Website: macys
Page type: payment
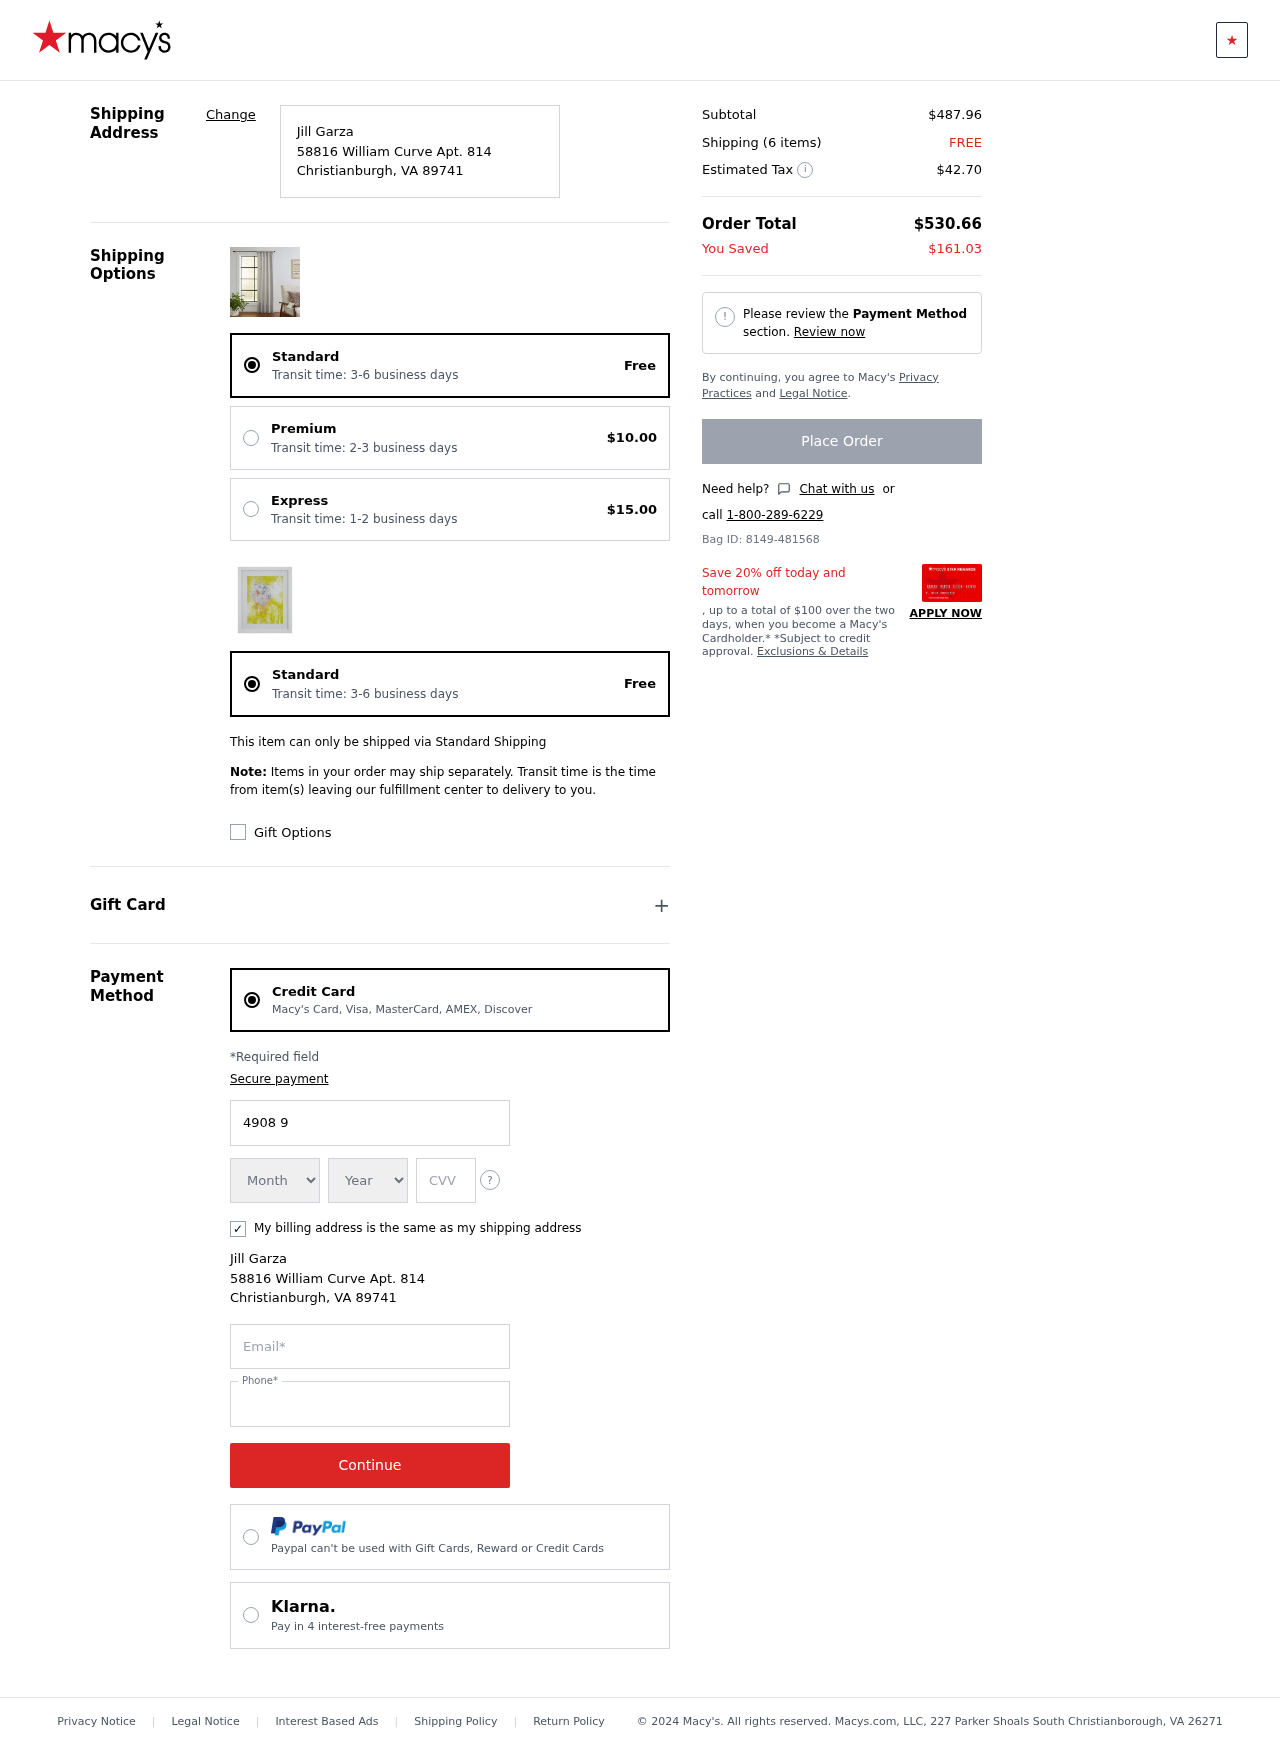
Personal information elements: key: PII_CARD_CVV
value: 036
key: PII_CARD_EXPIRY_MONTH
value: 07
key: PII_CARD_EXPIRY_YEAR
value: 26
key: PII_CARD_NUMBER
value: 4908 9266 7225 8085
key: PII_CITY
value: Christianburgh
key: PII_EMAIL
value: jill_garza@gmail.com
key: PII_FULLNAME
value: Jill Garza
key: PII_PHONE
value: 2117843333
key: PII_POSTCODE
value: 89741
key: PII_STATE_ABBR
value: VA
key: PII_STREET
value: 58816 William Curve Apt. 814
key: PII_FULLNAME2
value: Jill Garza
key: PII_STREET2
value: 58816 William Curve Apt. 814
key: PII_CITY2
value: Christianburgh
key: PII_STATE_ABBR2
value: VA
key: PII_POSTCODE2
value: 89741
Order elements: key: ORDER_DELIVERY_DATE
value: Transit time: 3-6 business days
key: ORDER_SHIPPING_STANDARD
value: Free
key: ORDER_SHIPPING_PREMIUM
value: $10.00
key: ORDER_SHIPPING_EXPRESS
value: $15.00
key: ORDER_DELIVERY_DATE2
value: Transit time: 3-6 business days
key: ORDER_SHIPPING_STANDARD2
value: Free
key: ORDER_SUBTOTAL
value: $487.96
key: ORDER_NUM_ITEMS
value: Shipping (6 items)
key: ORDER_SHIPPING_COST
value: FREE
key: ORDER_TAX
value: $42.70
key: ORDER_TOTAL
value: $530.66
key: ORDER_SAVINGS
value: $161.03
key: ORDER_ID
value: Bag ID: 8149-481568